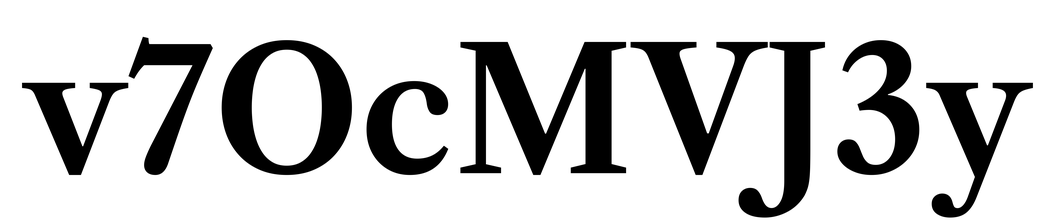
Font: LibreCaslonText_SemiBold